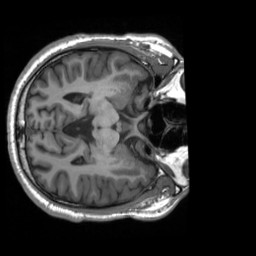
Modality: T1w
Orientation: axial
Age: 26
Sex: male
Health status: ill
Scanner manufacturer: siemens
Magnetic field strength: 3 T
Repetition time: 2.3 s
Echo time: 0.00201 s